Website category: book
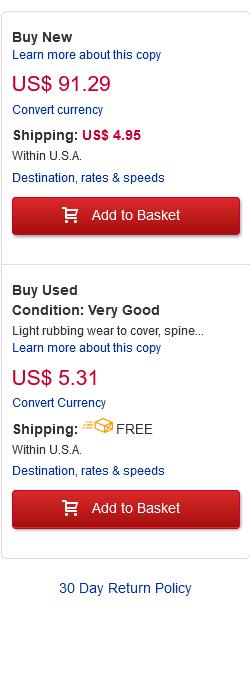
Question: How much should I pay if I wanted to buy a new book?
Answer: US$ 91.29

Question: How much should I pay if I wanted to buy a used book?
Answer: US$ 5.31

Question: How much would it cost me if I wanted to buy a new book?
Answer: US$ 91.29

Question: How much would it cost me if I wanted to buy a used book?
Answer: US$ 5.31

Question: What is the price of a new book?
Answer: US$ 91.29

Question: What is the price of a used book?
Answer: US$ 5.31

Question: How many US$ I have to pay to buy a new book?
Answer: US$ 91.29

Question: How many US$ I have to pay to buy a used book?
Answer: US$ 5.31

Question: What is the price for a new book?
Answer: US$ 91.29

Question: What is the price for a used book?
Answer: US$ 5.31

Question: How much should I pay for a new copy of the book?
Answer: US$ 91.29

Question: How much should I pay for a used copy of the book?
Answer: US$ 5.31

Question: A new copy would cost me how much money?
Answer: US$ 91.29

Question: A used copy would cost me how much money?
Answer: US$ 5.31

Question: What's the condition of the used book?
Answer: Very Good

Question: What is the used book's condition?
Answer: Very Good

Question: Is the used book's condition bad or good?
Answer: Very Good

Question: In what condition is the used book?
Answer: Very Good

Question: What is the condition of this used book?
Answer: Very Good

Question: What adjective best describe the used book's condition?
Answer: Very Good

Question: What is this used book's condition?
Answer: Very Good

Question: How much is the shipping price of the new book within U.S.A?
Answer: US$ 4.95

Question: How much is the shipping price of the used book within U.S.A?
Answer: FREE

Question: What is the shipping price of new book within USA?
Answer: US$ 4.95

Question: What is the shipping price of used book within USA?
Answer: FREE

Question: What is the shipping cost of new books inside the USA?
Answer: US$ 4.95

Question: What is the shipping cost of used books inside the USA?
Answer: FREE

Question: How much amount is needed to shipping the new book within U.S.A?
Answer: US$ 4.95

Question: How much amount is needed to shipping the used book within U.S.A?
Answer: FREE

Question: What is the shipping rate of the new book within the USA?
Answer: US$ 4.95

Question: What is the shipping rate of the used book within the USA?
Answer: FREE

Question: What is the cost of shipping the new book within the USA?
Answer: US$ 4.95

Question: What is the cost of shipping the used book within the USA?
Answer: FREE

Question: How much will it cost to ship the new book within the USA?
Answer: US$ 4.95

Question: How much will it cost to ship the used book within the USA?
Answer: FREE